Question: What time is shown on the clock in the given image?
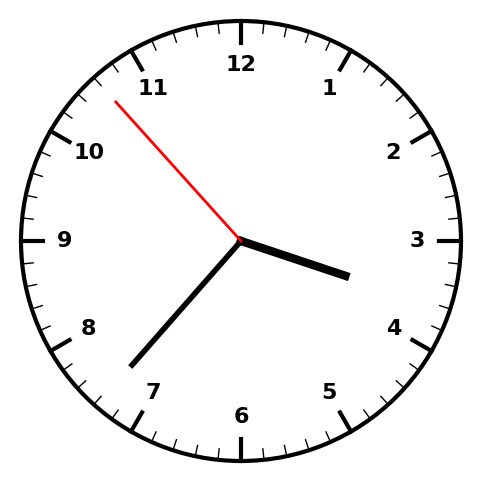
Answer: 03:36:53